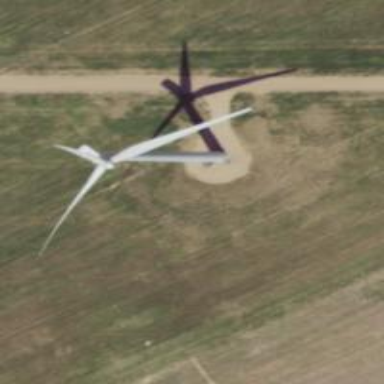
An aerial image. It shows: Wind generator powered by horizontal-axis wind turbine.